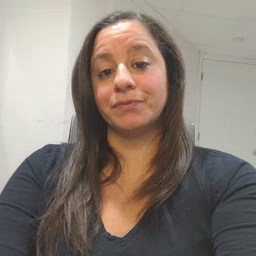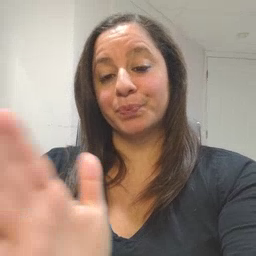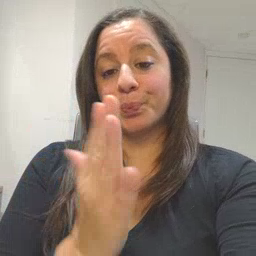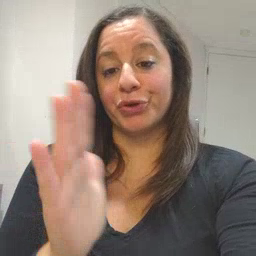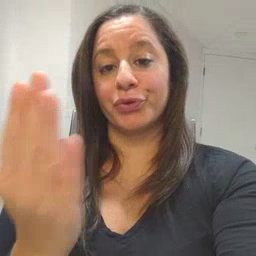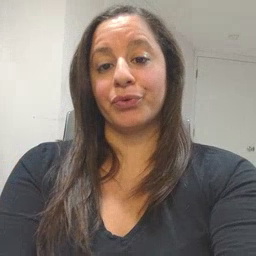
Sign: book